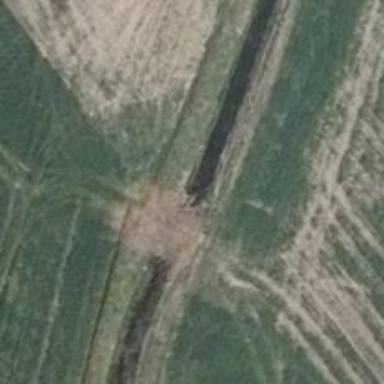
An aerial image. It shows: Culvert tunnel.